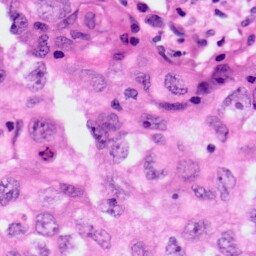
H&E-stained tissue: Lung